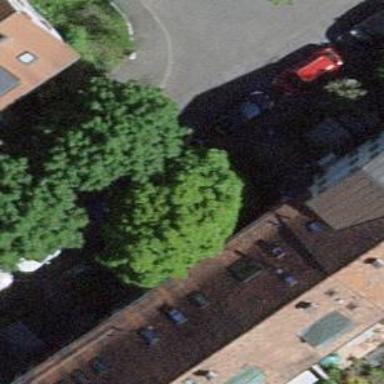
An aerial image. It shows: Terrace building.